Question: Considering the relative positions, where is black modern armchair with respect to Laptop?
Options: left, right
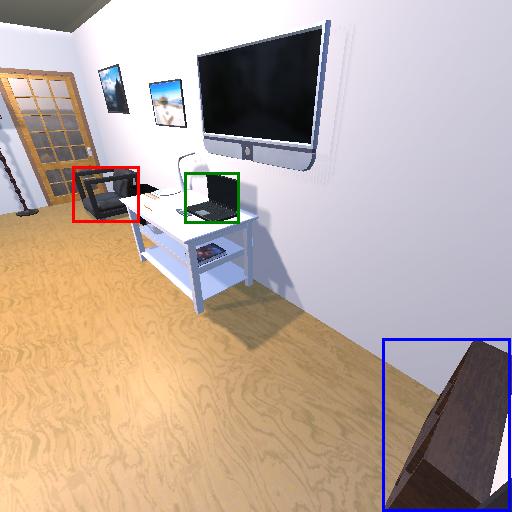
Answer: left